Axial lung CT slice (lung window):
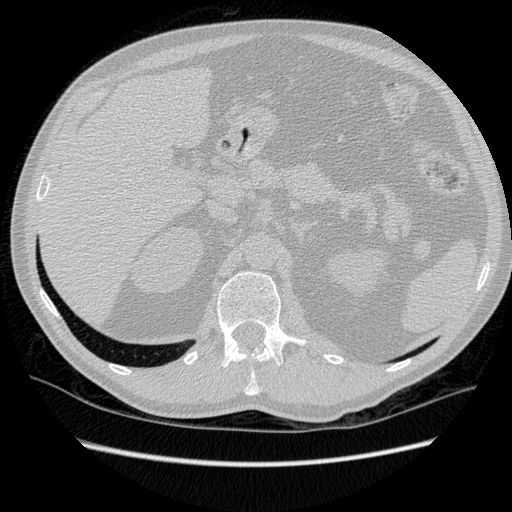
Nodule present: no